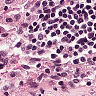
Metastatic tissue present: no